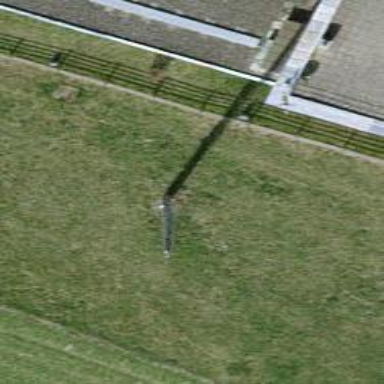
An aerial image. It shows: Man-made mast used for communication purposes.